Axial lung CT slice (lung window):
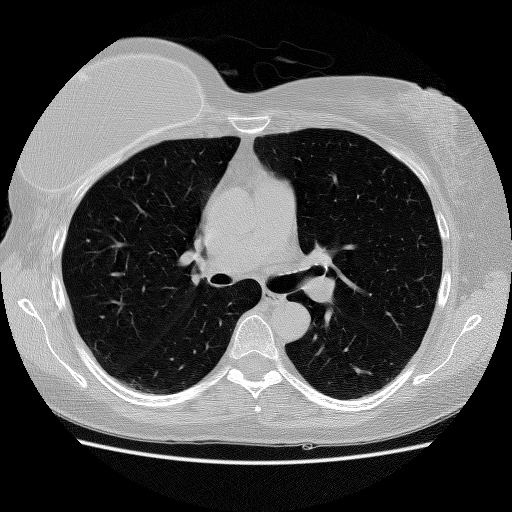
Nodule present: no